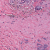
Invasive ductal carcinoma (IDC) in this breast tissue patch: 1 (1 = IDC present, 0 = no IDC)